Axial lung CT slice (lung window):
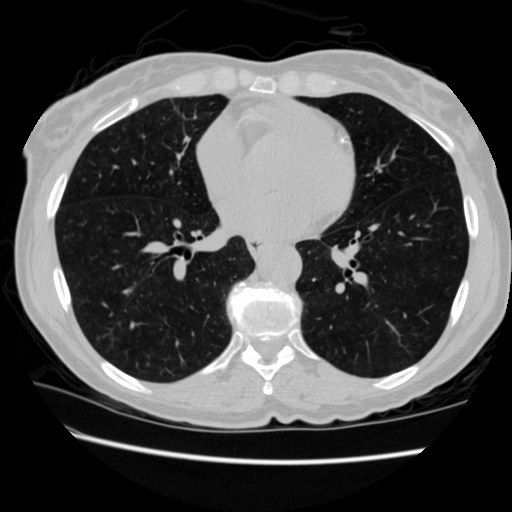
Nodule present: no